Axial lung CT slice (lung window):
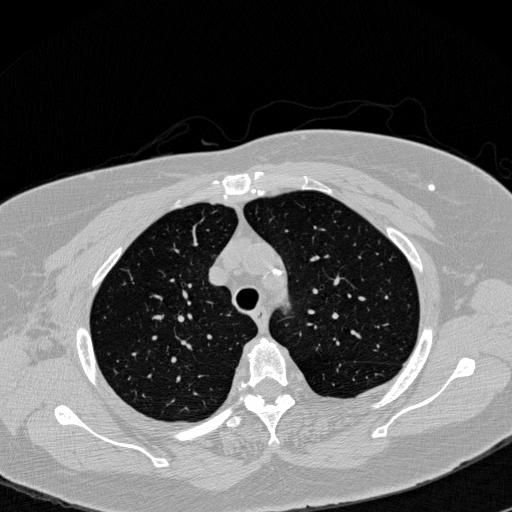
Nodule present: no